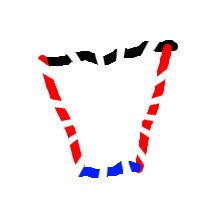
Shape: trapezoid